Question:
How do I access this list in css or in code in order to style it. I couldn't figure it out from modena.css.
By using
'''
.choice-box > * {
-fx-background-color: black;
}
'''
the list is unaffected, so it is some kind of separate control.
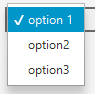
Answer: The following selectors should do the coloring in the context menu of the 'ChoiceBox':
'''
// Background color of the whole context menu
.choice-box .context-menu { -fx-background-color: black; }
// Focused item background color in the list
.choice-box .menu-item:focused { -fx-background-color: orange; }
// Text color of non-focused items in the list
.choice-box .menu-item > .label { -fx-text-fill: white; }
// Text color of focused item in the list
.choice-box .menu-item:focused > .label { -fx-text-fill: black; }
'''
If you color the 'ChoiceBox' further:
'''
// Background color of the control itself
.choice-box {
-fx-background-color: black;
-fx-mark-color: orange; // arrow color
}
// Selected item text color on the control itself
.choice-box > .label { -fx-text-fill: white; }
'''
The result will be a 'ChoiceBox' like this:
<URL>